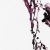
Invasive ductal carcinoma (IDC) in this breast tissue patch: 0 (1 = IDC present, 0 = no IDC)